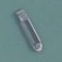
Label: Sand_carrier